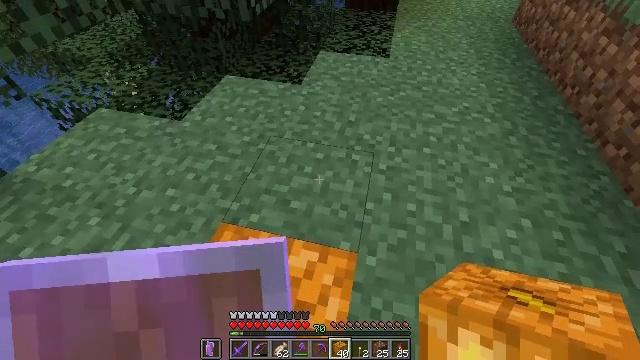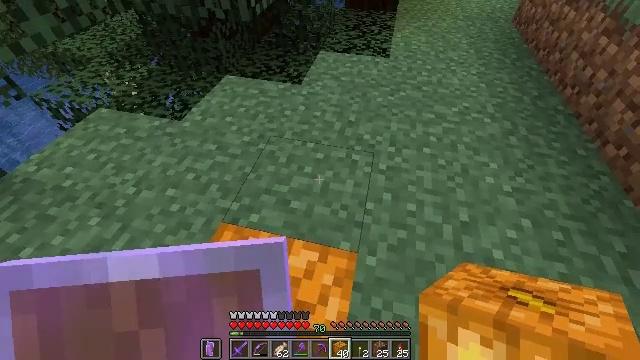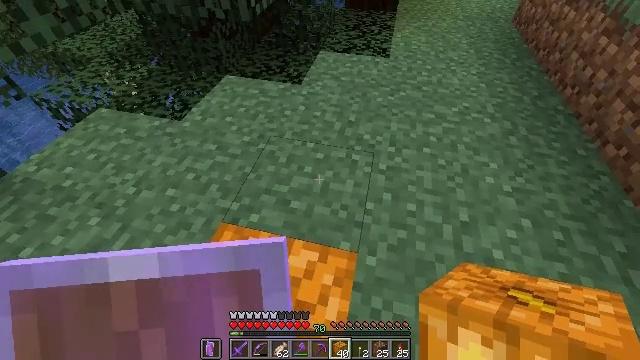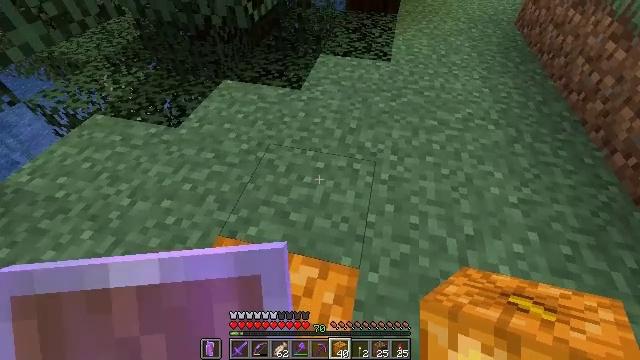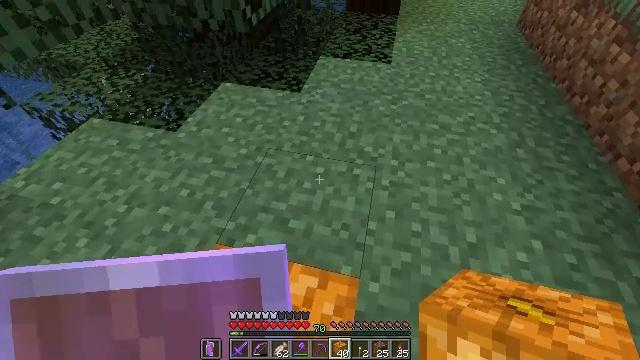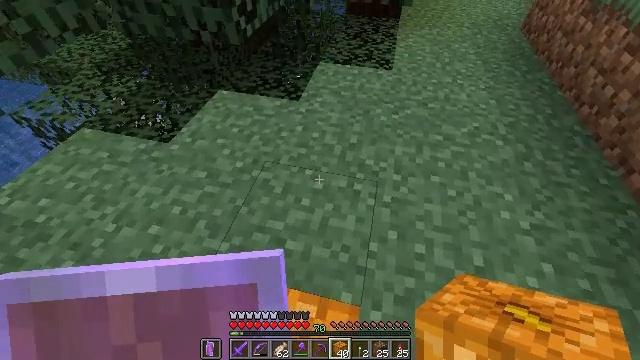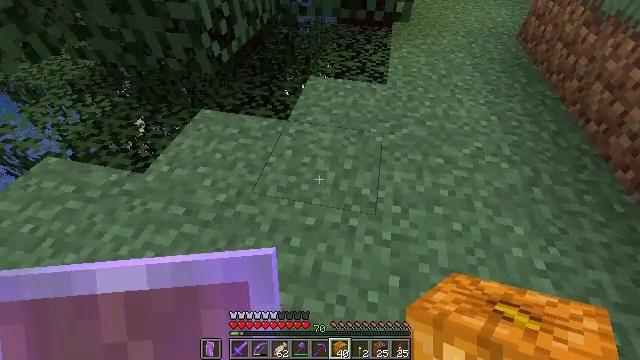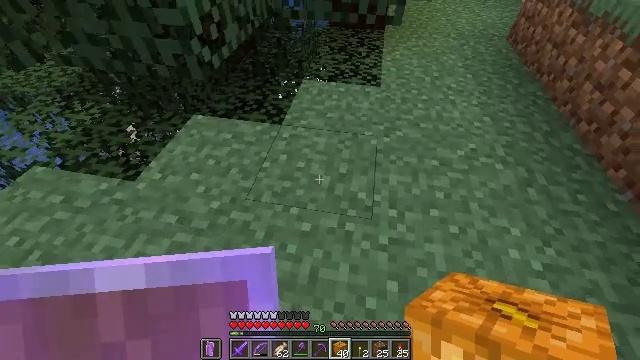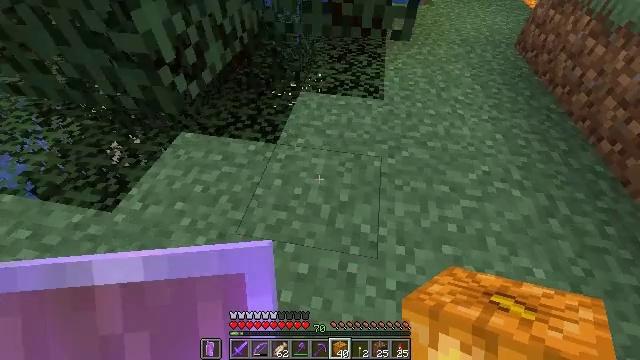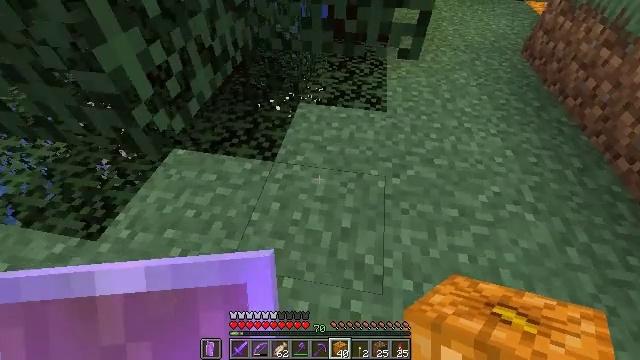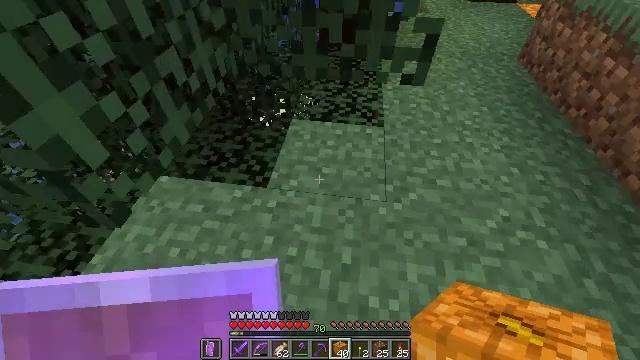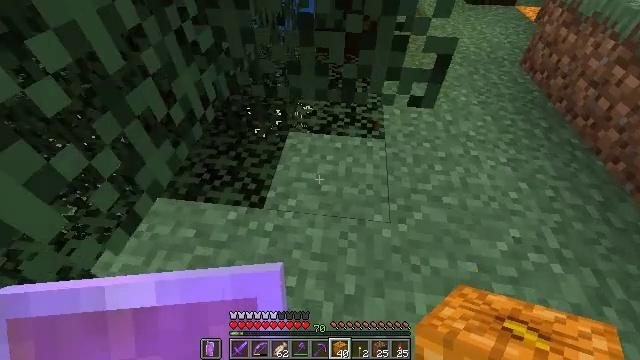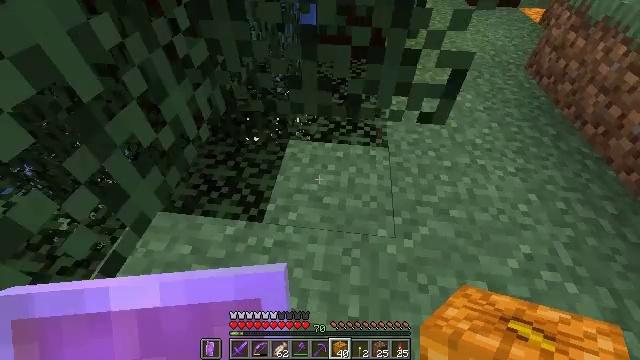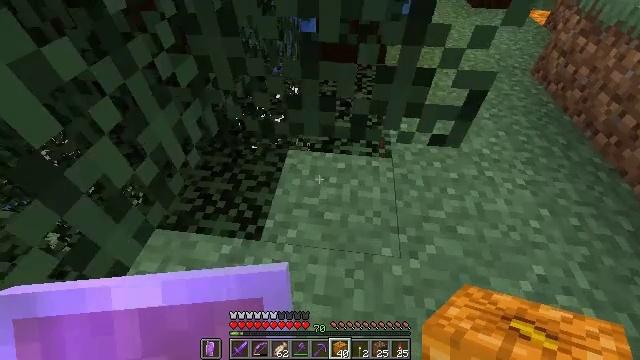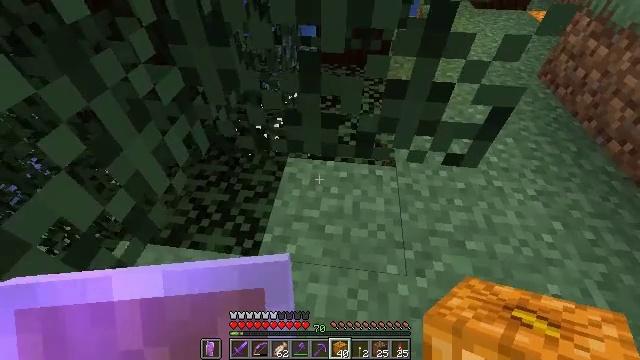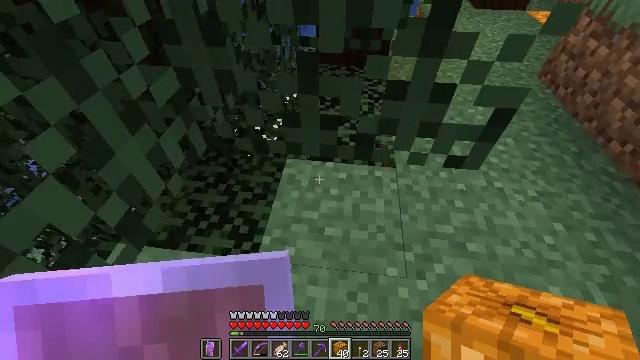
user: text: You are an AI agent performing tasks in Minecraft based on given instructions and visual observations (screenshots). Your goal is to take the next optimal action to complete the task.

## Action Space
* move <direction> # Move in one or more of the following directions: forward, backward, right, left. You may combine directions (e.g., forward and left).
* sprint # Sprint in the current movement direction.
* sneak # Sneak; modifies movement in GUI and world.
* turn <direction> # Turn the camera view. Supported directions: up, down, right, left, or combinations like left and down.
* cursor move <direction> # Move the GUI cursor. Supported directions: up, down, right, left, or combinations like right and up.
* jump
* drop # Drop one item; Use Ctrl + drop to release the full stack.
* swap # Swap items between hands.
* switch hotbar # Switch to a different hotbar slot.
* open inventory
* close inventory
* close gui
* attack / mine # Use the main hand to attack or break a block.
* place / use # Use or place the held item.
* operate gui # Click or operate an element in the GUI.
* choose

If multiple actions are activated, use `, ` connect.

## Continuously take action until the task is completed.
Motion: motion action
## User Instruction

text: Gather spruce leaves to collect foliage.
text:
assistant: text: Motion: no_op
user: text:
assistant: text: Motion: no_op
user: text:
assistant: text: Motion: move forward
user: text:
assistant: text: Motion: move forward
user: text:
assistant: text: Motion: move forward
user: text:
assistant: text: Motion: move forward, turn right
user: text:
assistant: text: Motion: move forward, turn right
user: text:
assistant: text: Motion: move forward
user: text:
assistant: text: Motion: move forward
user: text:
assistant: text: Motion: move forward, turn right
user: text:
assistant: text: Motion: move forward
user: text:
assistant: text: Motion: move forward
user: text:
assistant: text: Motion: no_op
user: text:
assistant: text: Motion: no_op
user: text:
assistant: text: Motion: no_op
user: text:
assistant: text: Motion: no_op
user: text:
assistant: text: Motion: no_op
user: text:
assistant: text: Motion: no_op
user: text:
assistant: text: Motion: move right
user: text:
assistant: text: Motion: move right
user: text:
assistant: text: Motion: move right
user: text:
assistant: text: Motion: move right
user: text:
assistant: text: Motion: move right, turn left
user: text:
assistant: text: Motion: move right, turn left
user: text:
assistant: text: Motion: move right
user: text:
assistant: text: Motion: move right
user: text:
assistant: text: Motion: move right, turn left
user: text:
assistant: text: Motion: move forward and move right, turn left
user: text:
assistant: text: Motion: move forward, turn left
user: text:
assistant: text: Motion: move forward, turn left